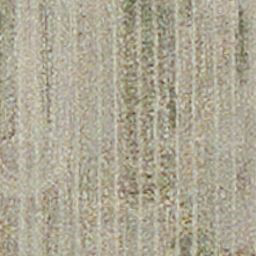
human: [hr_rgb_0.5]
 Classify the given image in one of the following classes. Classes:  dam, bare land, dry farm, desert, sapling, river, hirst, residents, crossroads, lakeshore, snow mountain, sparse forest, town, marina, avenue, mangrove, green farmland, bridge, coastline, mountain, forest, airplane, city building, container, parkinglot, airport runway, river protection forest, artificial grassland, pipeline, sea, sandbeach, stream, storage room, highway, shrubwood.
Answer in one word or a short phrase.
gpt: dry farm